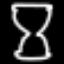
Label: hourglass